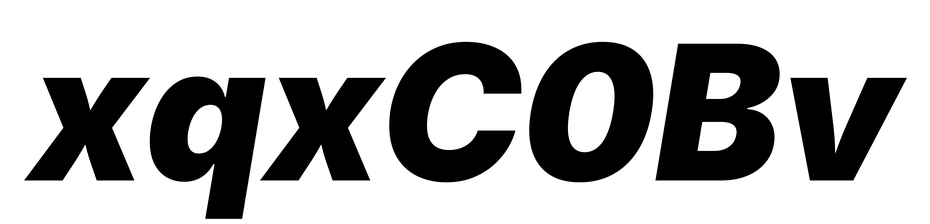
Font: Inter-Italic_Black_Italic